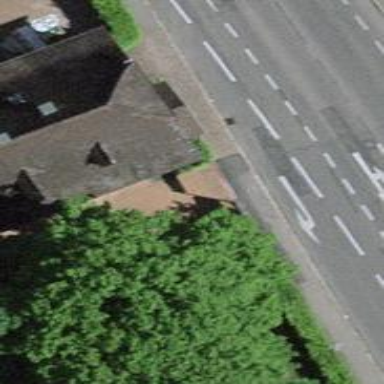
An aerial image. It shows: Restaurant.